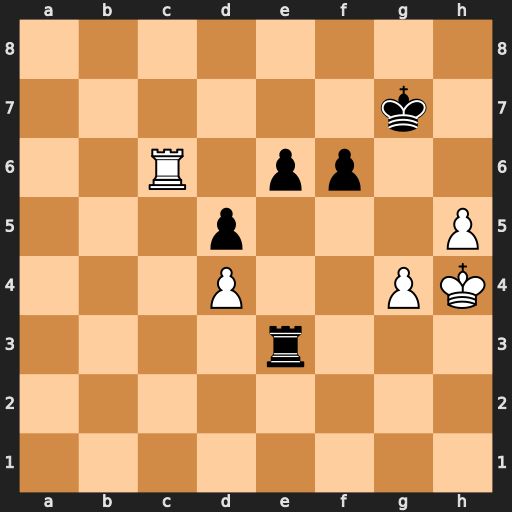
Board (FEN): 8/6k1/2R1pp2/3p3P/3P2PK/4r3/8/8
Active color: w
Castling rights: -
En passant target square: -
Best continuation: Rc7+ Kh6 Rf7